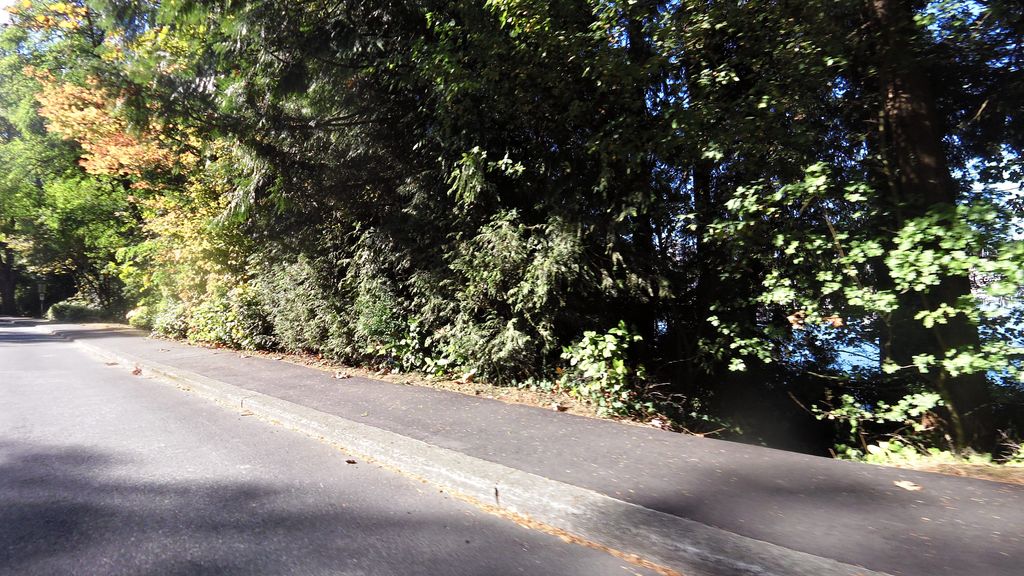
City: vancouver